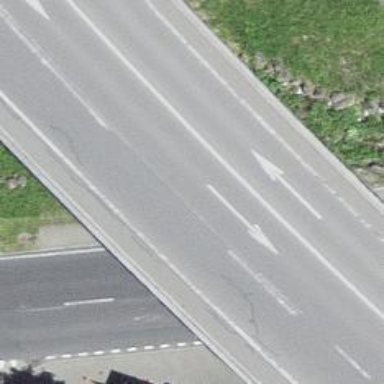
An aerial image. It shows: Bridge over motorroad. The highway is trunk link.